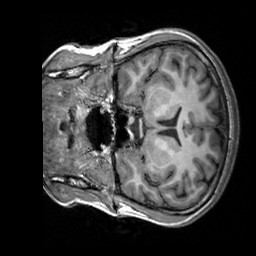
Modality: T1w
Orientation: coronal
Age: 24
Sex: female
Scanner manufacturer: siemens
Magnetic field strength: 3 T
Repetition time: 2.3 s
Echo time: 0.00303 s